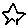
Label: star